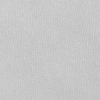
Atmospheric dust classification: dusty